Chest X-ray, PA view. Patient: 31 years old, sex F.
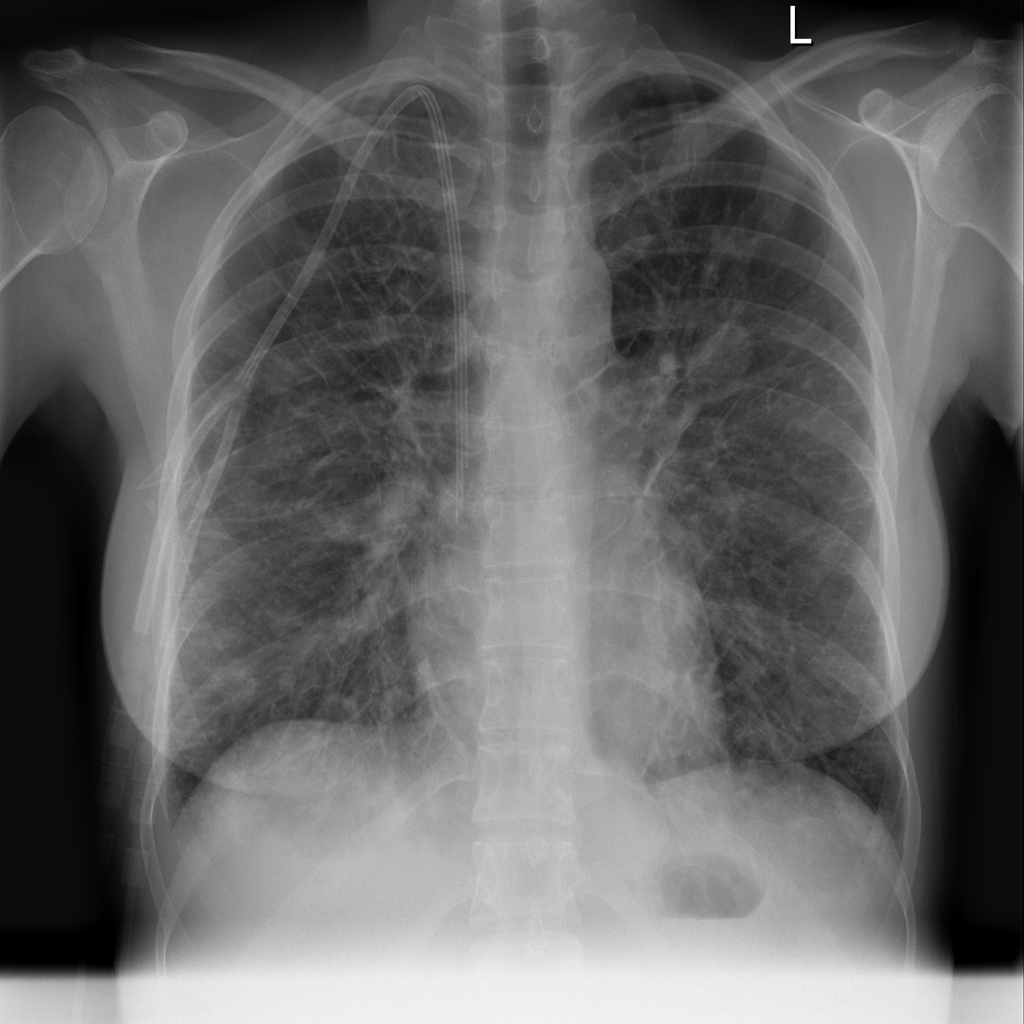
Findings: No Finding